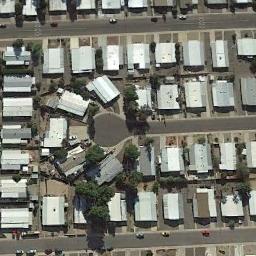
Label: mobile_home_park